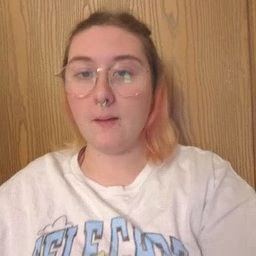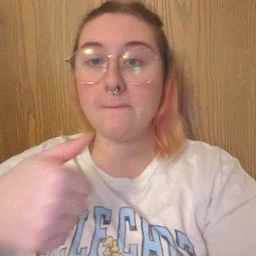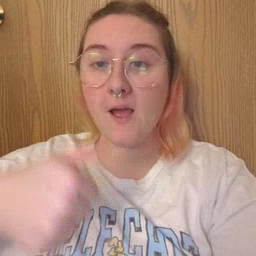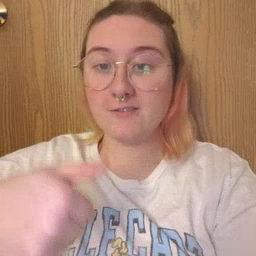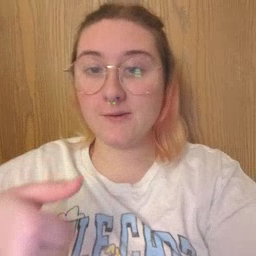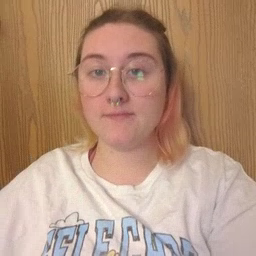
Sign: puzzle